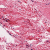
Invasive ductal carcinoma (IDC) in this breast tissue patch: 0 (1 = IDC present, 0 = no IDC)